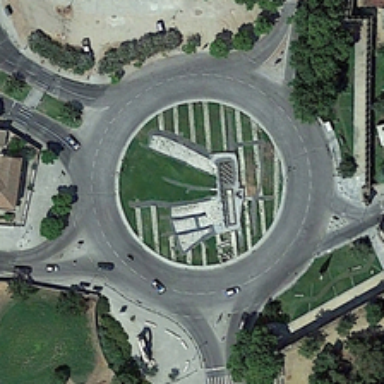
Several buildings and some green trees are around a circle square .